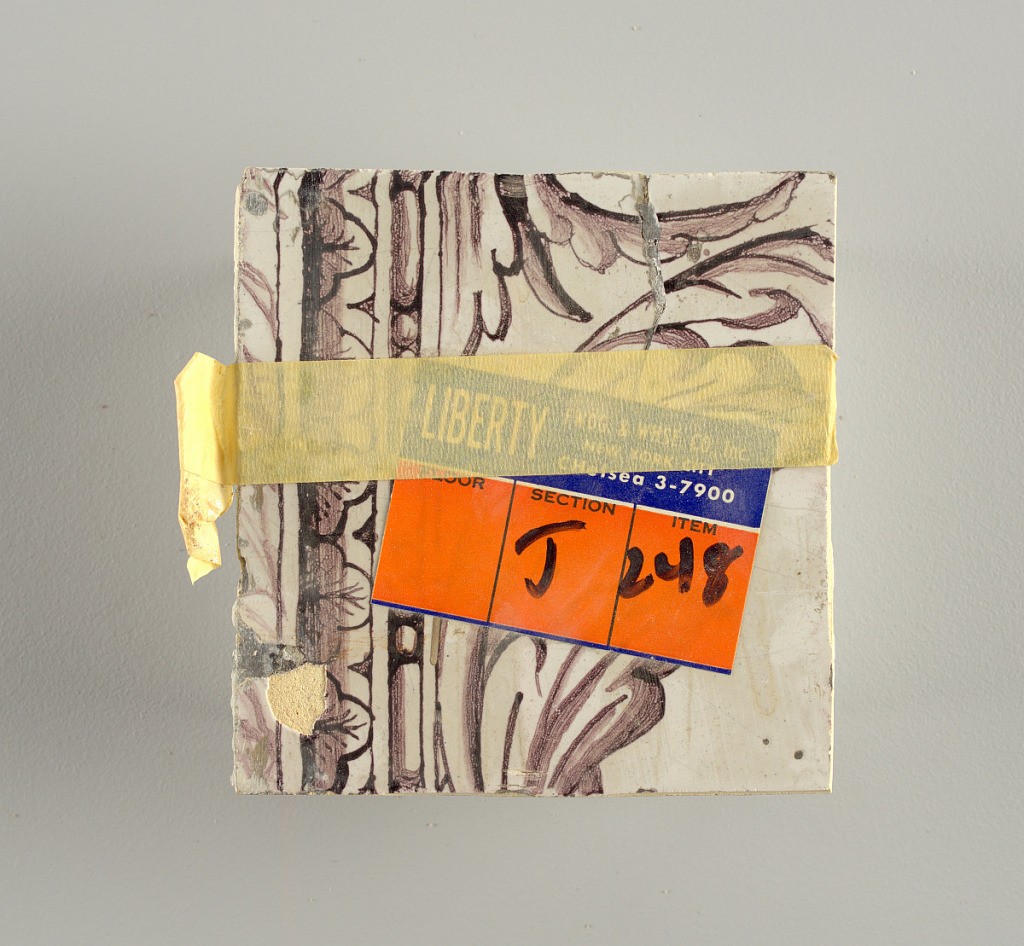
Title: Wall facing
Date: ca. 1725
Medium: tin-glazed earthenware, underglaze
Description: Two vertical rectangles, twenty-three tiles high.  A) Nine tiles wide at top; seven tiles wide at bottom.  B) Ten and one-half tiles wide.

Arabesque design of foliage.  A) with centered figure of Justice under a canopy.  B) with centered urn.